Question: Firstly apologies if 'port file isn't the correct terminology', but Postgres is not one of my strong points. I'm trying to find out what this port file should look like as it seems to have gone missing from my system. Please read on for an explanation and my (quite possibly incorrect) trail of thought.
I'm using Postgres with a rails project (through the postgres gem) and it has been working fine until yesterday when it stopped working while I was updating some HTML. I restarted my rails server with the usual
> rails s
Only to get:
> /Users/pedr/.rvm/gems/ruby-1.9.3-p0/gems/activerecord-3.2.1/lib/active_record/connection_adapters/postgresql_adapter.rb:1161:in
'initialize': could not connect to server: No such file or directory
(PG::Error)
Is the server running locally and accepting connections
on Unix domain socket "/tmp/.s.PGSQL.5432"?
I'm using Lunchy to start and stop postgres and there seems to be no issue there.
However I've used the following Terminal command to check what port Postgres is listening on:
'''
sudo lsof -p 286| awk '$5 == "unix" && $NF ~ /\// { print $NF }'
'''
and it doesn't list anything. So I'm thinking the port has been deleted somehow.
My limited understanding of ports leads me to look in the following location for a port file:
> /tmp/.s.PGSQL.5432
There is a file called:
> .s.PGSQL.5432.lock

As far as I understand it, this file prevents the editing of the port file which is missing.
I tried using Time machine to find this missing file but it seems that Time Machine doesn't store anything in the /tmp directory.
So how can I recreate this file? What should it look like?
[UPDATE]
In response to @wildplasser's suggestions:
Test whether postgres is running using:
> ps aux | grep postgres
gets me:
> 633 0.0 0.<PHONE> 392 ?? Ss 9:23am 0:00.09 postgres: stats collector
process 632 0.0 0.<PHONE> ?? Ss 9:23am 0:00.09 postgres:
autovacuum launcher process 631 0.0 0.<PHONE> 520 ?? Ss 9:23am
0:00.32 postgres: wal writer process 630 0.0 0.<PHONE> 580 ?? Ss
9:23am 0:00.48 postgres: writer process 520 0.0 0.<PHONE> ?? S
9:22am 0:00.33 /usr/local/bin/postgres -D /usr/local/var/postgres -r
/usr/local/var/postgres/server.log myusername 1187 0.0 0.<PHONE> 540
s000 S+ 10:35am 0:00.00 grep postgres
Test whether the Unix domain socket is running:
> ls -l /tmp/ | grep PGSQL | grep -v grep
gets me nothing at all.
Is postgres listening on internet protocol(s) localhost?
> psql -H localhost
gets me:
> psql: FATAL: database "localhost" does not exist
Is postgres listening on the Unix domain socket?
> psql -H /tmp/.s.PGSQL.5432
gets me:
> psql: FATAL: database "/tmp/.s.PGSQL.5432" does not exist
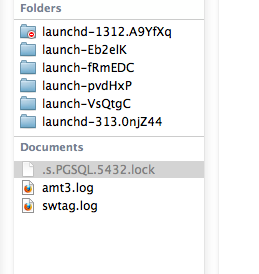
Answer: The "port file" is a unix socket that PostgreSQL is listening on. It will create it on start-up. Stop the PostgreSQL server, delete the .lock file if it is still there, restart PG and see if your socket comes back.
I'm puzzled as to how it can not be there actually. I've never heard of that happening before.